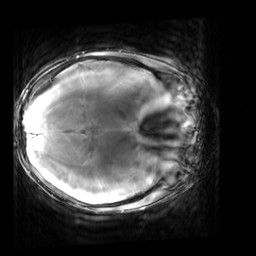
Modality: T2starw
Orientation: axial
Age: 21
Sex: female
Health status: healthy
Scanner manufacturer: siemens
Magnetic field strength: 3 T
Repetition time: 0.7 s
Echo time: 0.02 s